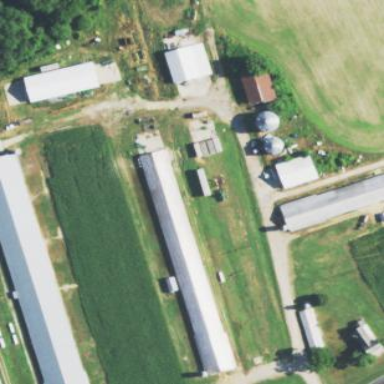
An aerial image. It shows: Farm auxiliary building.